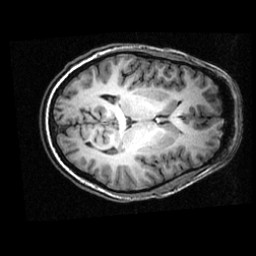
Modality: T1w
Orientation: axial
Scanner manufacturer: ge
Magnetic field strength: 3 T
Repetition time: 0.01222 s
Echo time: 0.005176 s